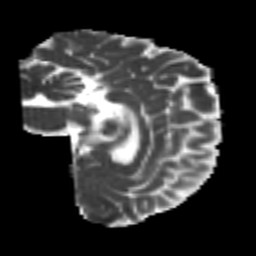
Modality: MD
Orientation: sagittal
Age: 24
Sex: female
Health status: healthy
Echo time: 0.074 s